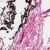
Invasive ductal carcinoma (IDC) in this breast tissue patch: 0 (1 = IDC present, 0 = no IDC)